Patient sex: M
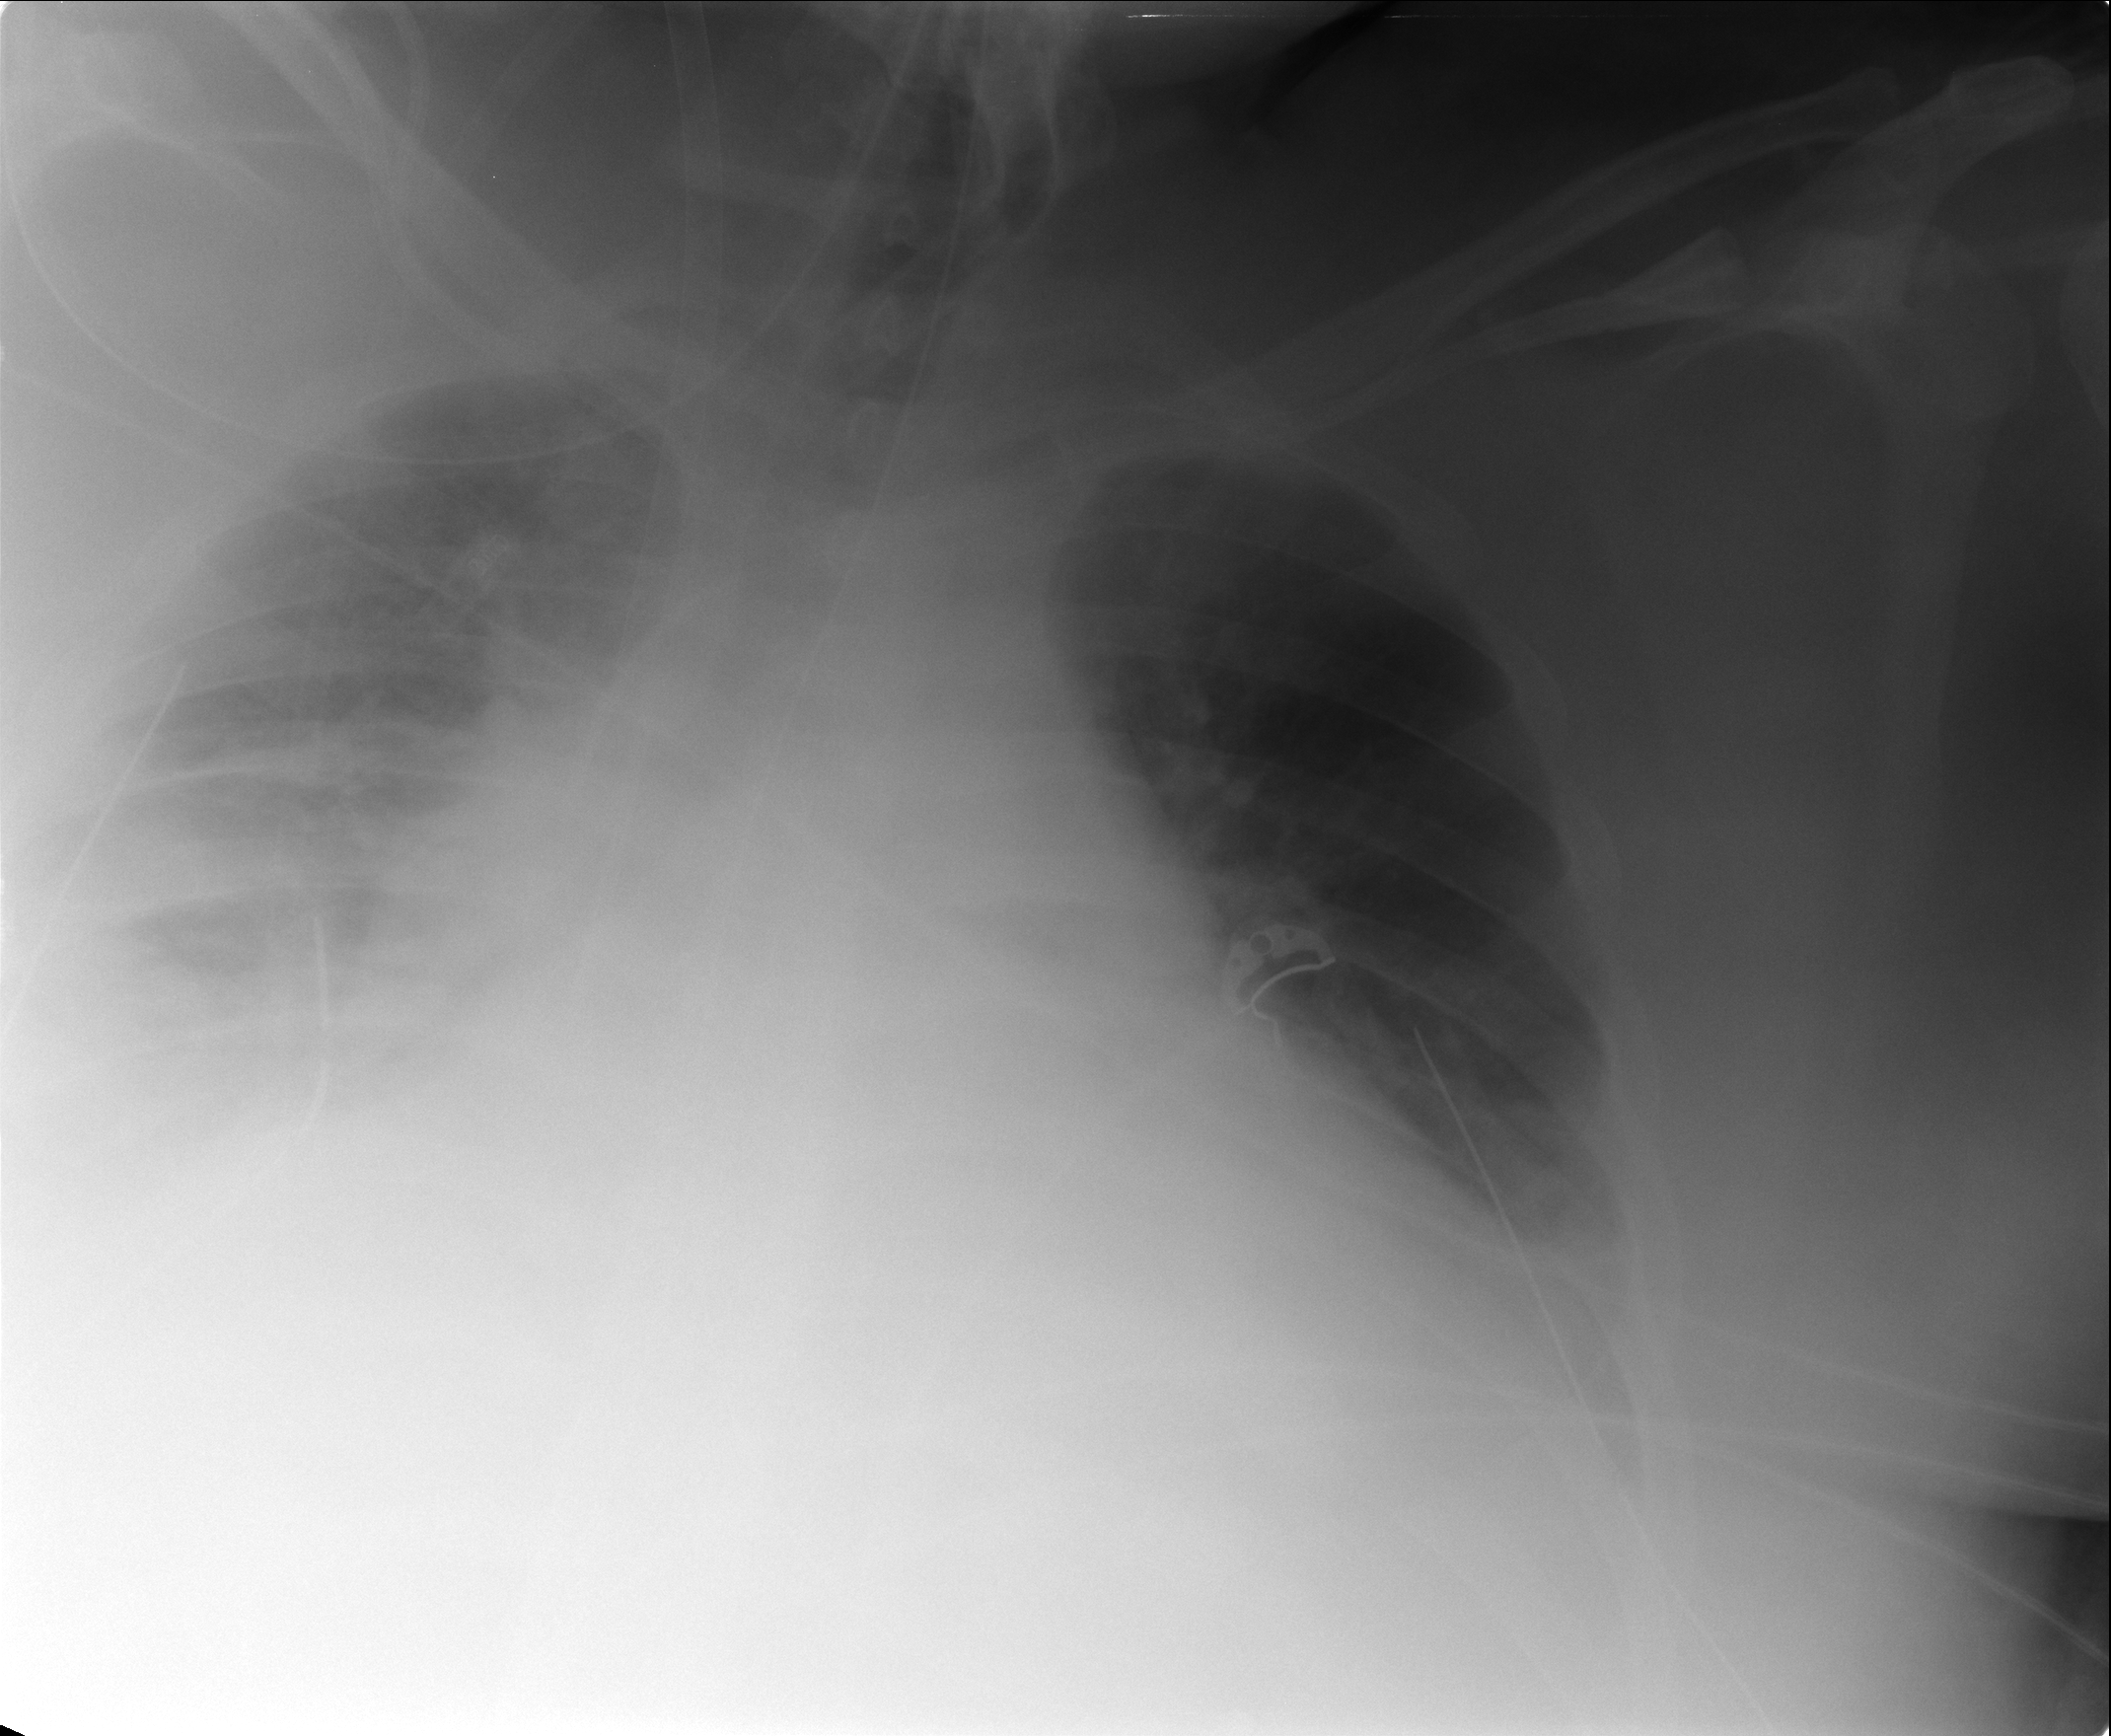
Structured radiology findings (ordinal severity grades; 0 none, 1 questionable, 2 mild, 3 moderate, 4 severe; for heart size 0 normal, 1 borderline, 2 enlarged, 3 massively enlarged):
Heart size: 2
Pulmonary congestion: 2
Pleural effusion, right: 3
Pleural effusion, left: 3
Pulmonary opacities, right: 2
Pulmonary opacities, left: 0
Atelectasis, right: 3
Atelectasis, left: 2